Question: I'm creating an input form which is each input row (label and text field) is arranged by the use of stack view. Im trying to add a white background colour to specific stack views. I'm achieved it, but struggling to create this as a function or class to be more easily control which stack views to get a background.
Any tips on converting this to a function or class that I can use across the project? (Note: current solution, only adds background colour to the last of the stack views and not all.. haven't fixed that yet..)
'''
import UIKit
import Firebase
class createActivityVC: UIViewController {
override func viewDidLoad() {
super.viewDidLoad()
// runs the functions to add backgrounds to the stackviews
pinBackground(backgroundView, to: nameStackView)
pinBackground(backgroundView, to: typeStackView)
pinBackground(backgroundView, to: weaponStackView)
pinBackground(backgroundView, to: killStackView)
pinBackground(backgroundView, to: sightingsStackView)
pinBackground(backgroundView, to: noteStackView)
// Do any additional setup after loading the view.
}
// Outlets used to set bacground color
@IBOutlet weak var nameStackView: UIStackView!
@IBOutlet weak var typeStackView: UIStackView!
@IBOutlet weak var weaponStackView: UIStackView!
@IBOutlet weak var killStackView: UIStackView!
@IBOutlet weak var sightingsStackView: UIStackView!
@IBOutlet weak var noteStackView: UIStackView!
// Normal outlets
@IBOutlet weak var name: UITextField! // required
@IBOutlet weak var type: UITextField! // required - type of hunt
@IBOutlet weak var weapon: UITextField! // required - weapon name
@IBOutlet weak var kills: UITextField! // optional (eg. 1)
@IBOutlet weak var sightings: UITextField! // optional (eg. 2)
@IBOutlet weak var note: UITextField! // optional short description of the hunt
@IBOutlet weak var saveBtn: UIButton!
@IBOutlet weak var cancelBtn: UIButton!
@IBAction func saveBtnWasPressed(_ sender: Any) {
if name.text != nil && type.text != nil && weapon.text != nil {
saveBtn.isEnabled = false // disabled the btn while uploading data - this ensure that user can't send the form twice
DataService.instance.uploadPost(uid: (Auth.auth().currentUser?.uid)!, name: name.text!, type: type.text!, weapon: weapon.text!, kills: kills.text!, sightings: sightings.text!, note: note.text!, withGroupKey: nil, sendComplete: {
(isComplete) in
if isComplete {
self.saveBtn.isEnabled = true
self.dismiss(animated: true, completion: nil)
} else {
self.saveBtn.isEnabled = true
print("There was an error with uploading the activity")
}
})
}
}
@IBAction func cancelBtnWasPressed(_ sender: Any) {
self.dismiss(animated: true, completion: nil)
}
private lazy var backgroundView: UIView = {
let view = UIView()
view.backgroundColor = .white
return view
}()
private func pinBackground(_ view: UIView, to stackView: UIStackView) {
view.translatesAutoresizingMaskIntoConstraints = false
stackView.insertSubview(view, at: 0)
view.pin(to: stackView)
}
}
public extension UIView {
public func pin(to view: UIView) {
NSLayoutConstraint.activate([
leadingAnchor.constraint(equalTo: view.leadingAnchor),
trailingAnchor.constraint(equalTo: view.trailingAnchor),
topAnchor.constraint(equalTo: view.topAnchor),
bottomAnchor.constraint(equalTo: view.bottomAnchor)
])
}
}
'''
This is how it looks now..

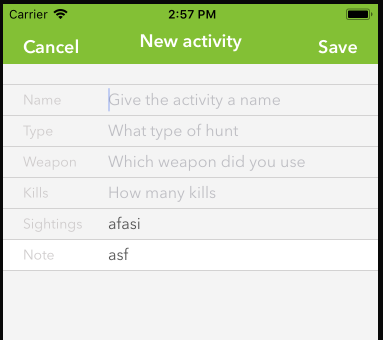
Answer: Here is the code. You can add background color to any stackview.
You can add colors to stackview like as
'''
typeStackView.addBackground(color:.white)
extension UIStackView {
func addBackground(color: UIColor) {
let subView = UIView(frame: bounds)
subView.backgroundColor = color
subView.autoresizingMask = [.flexibleWidth, .flexibleHeight]
insertSubview(subView, at: 0)
}
}
'''